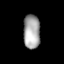
Tissue: lung
Cell type: Pericytes
Senescence score: 0.5656
Nuclear area (px): 560
Mean DAPI intensity: 163.766